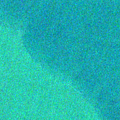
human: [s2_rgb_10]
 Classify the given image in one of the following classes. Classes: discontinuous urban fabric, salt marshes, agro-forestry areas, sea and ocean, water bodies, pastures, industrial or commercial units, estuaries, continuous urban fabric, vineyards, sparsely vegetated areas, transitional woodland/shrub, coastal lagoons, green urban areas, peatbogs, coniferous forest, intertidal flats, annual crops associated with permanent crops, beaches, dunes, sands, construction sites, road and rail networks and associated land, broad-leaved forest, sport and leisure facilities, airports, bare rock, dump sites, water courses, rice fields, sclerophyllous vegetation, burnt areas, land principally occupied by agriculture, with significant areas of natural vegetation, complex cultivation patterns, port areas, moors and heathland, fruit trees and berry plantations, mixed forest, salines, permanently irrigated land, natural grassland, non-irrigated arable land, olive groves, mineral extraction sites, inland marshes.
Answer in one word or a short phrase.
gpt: sea and ocean